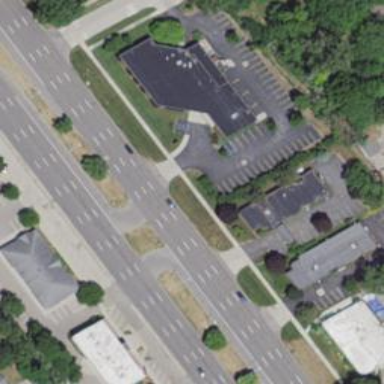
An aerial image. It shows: Primary link road with asphalt surface.